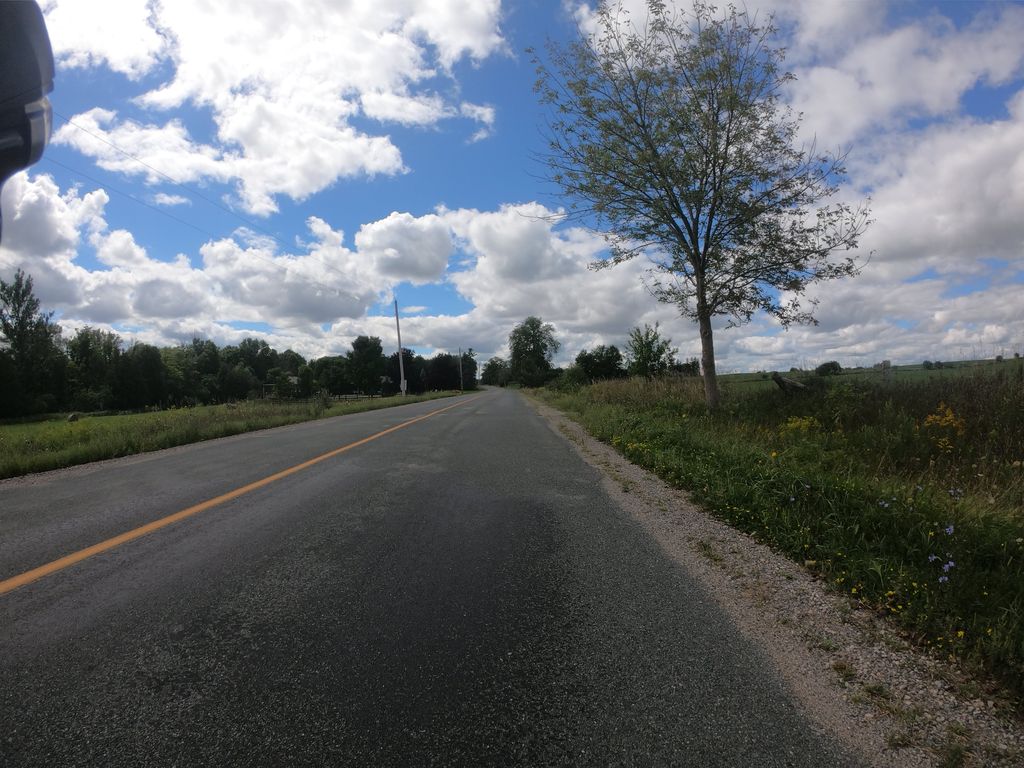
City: kitchener-waterloo